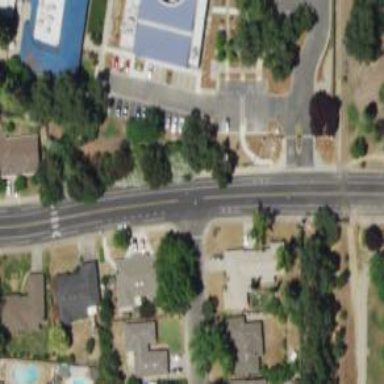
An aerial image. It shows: Road with stop sign.